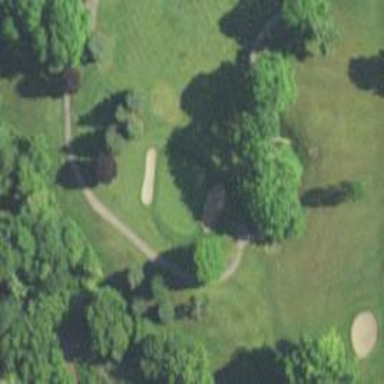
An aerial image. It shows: Golf hole.